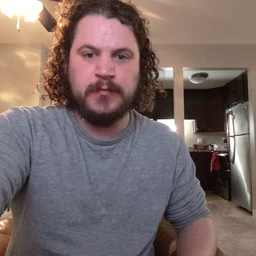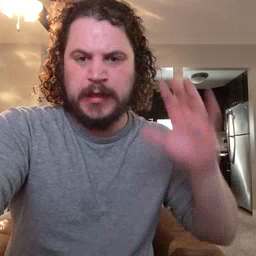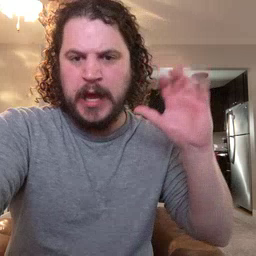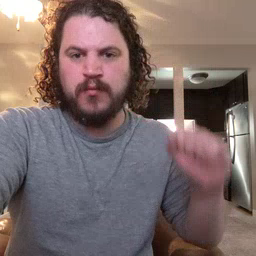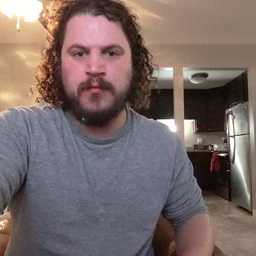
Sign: loud